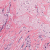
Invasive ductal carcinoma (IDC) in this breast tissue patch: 1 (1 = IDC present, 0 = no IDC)